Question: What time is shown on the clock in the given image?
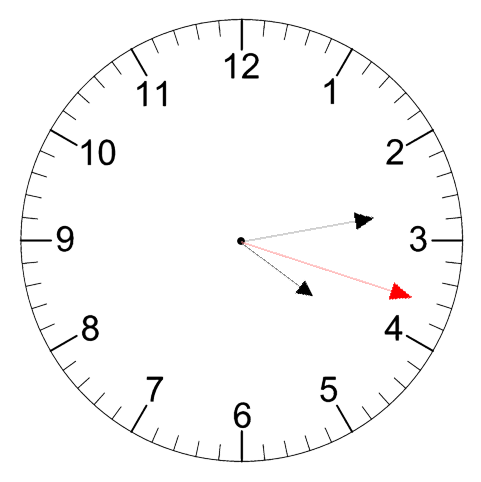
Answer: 04:13:18